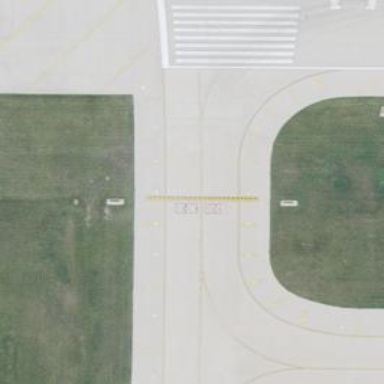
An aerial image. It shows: View of taxiway at the airport.